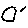
Label: circle